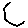
Label: hexagon